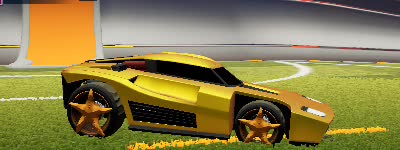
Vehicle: breakout